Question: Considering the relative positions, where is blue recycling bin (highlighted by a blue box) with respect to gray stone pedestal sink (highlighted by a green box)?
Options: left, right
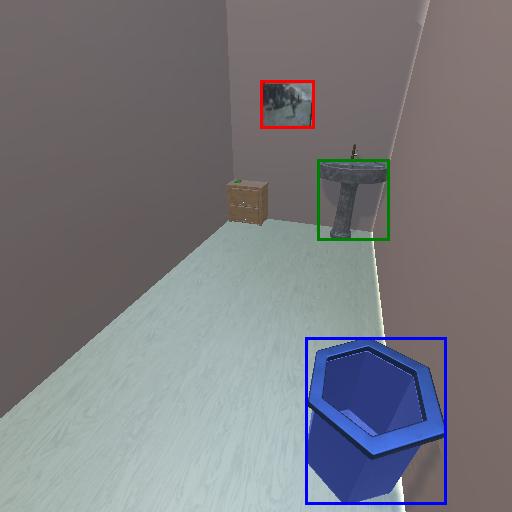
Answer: left